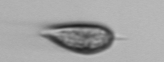
Label: Prorocentrum_triestinum